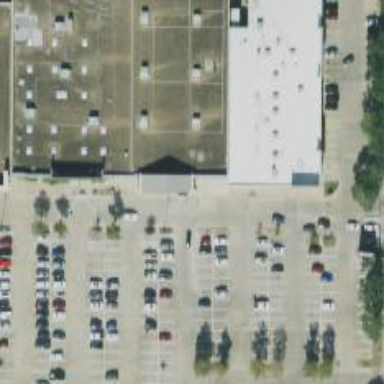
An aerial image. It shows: Parking space is available.